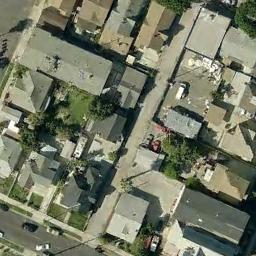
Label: dense_residential